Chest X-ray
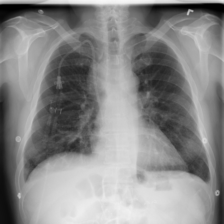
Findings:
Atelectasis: positive
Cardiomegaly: negative
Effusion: positive
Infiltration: negative
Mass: negative
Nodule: negative
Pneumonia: negative
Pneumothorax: negative
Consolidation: negative
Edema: negative
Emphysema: negative
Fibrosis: negative
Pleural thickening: negative
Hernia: negative